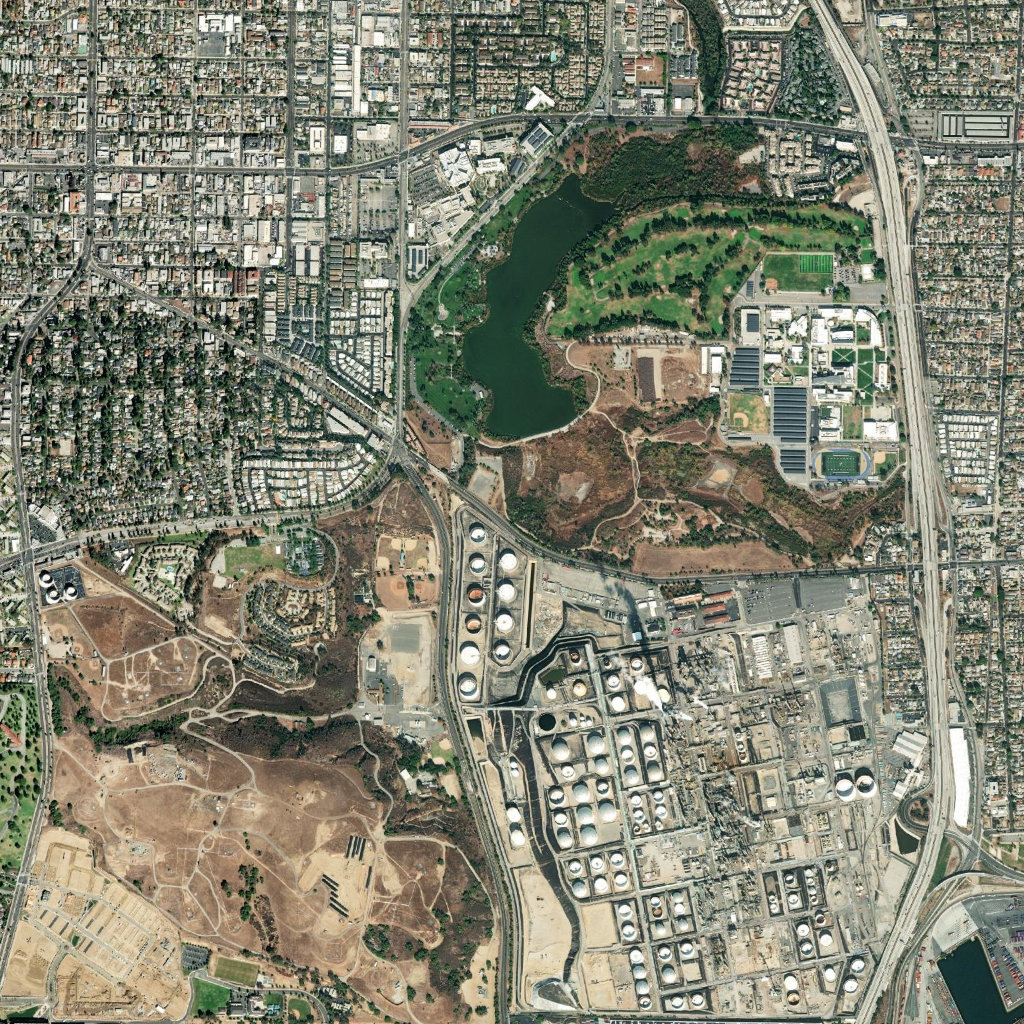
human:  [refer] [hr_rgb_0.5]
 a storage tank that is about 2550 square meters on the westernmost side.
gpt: <box>[[44, 65, 46, 68, 0]]</box>

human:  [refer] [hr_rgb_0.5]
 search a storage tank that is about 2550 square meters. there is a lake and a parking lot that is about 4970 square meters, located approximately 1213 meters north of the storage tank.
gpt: <box>[[44, 65, 46, 68, 0]]</box>

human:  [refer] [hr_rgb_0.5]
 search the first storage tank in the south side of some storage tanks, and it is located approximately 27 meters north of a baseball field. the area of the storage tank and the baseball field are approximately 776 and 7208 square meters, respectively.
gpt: <box>[[4, 57, 5, 58, 0]]</box>